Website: crate-barrel
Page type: payment
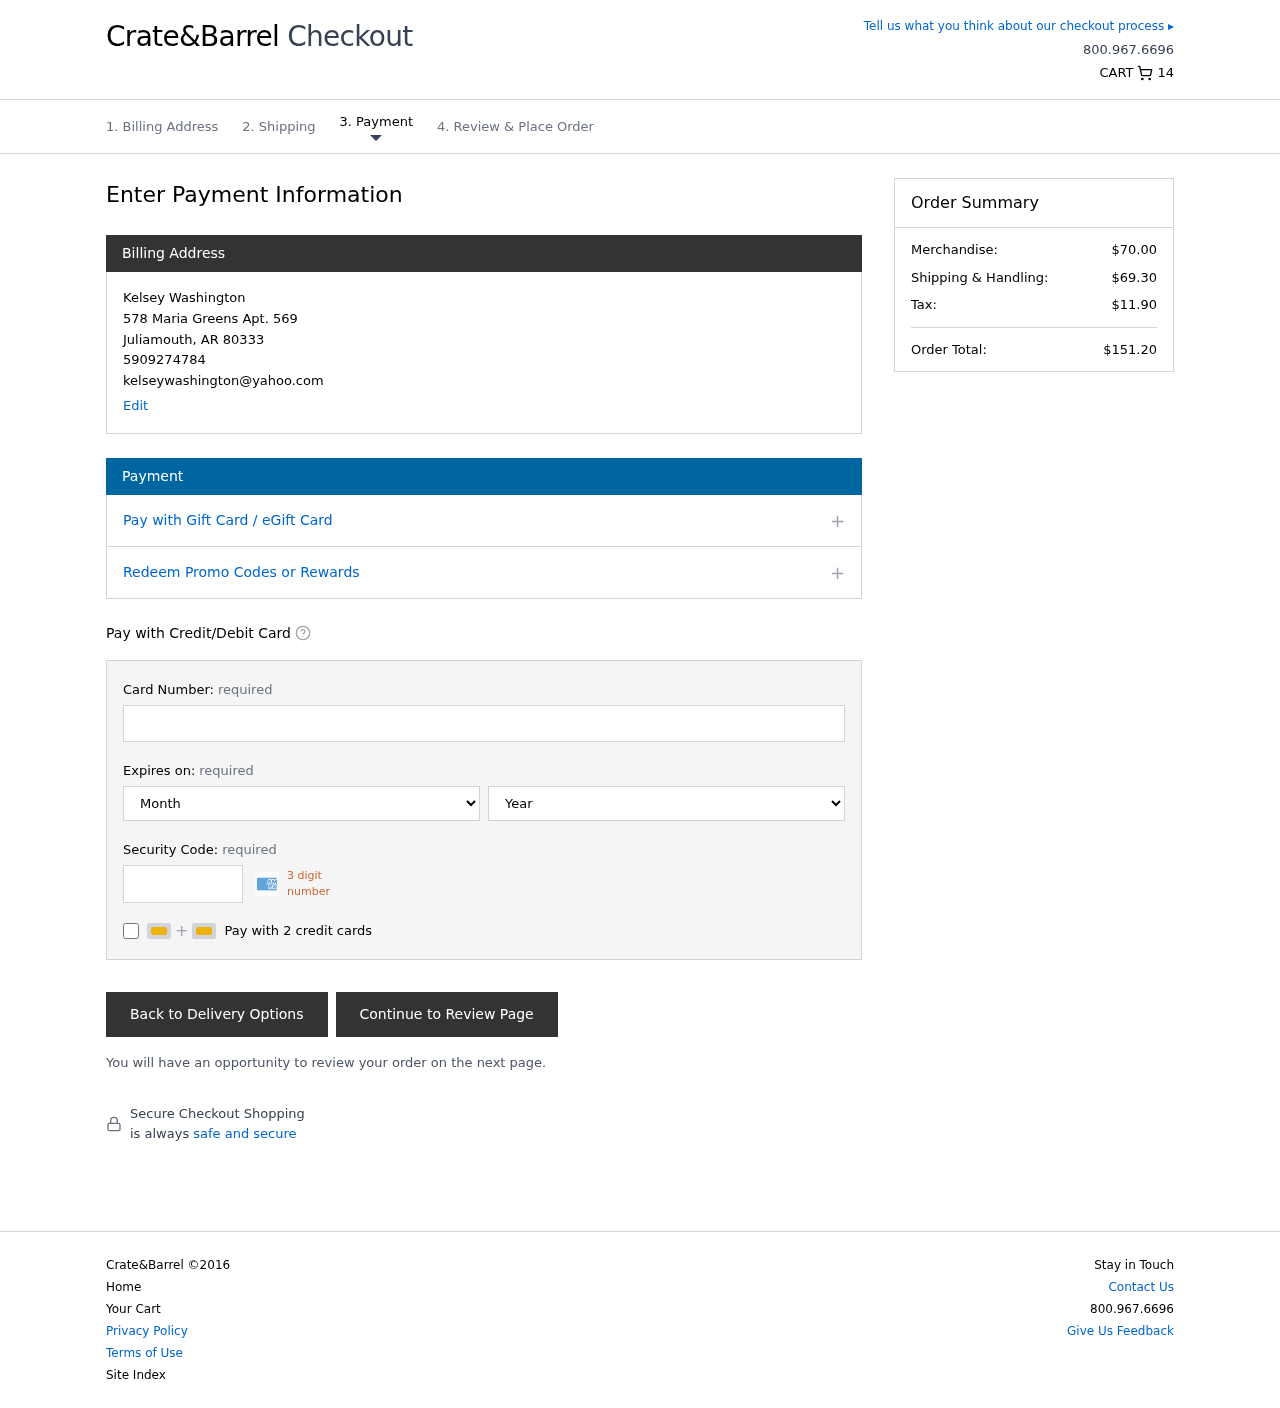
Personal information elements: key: PII_CARD_CVV
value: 2435
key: PII_CARD_EXPIRY_MONTH
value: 06
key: PII_CARD_EXPIRY_YEAR
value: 26
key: PII_CARD_NUMBER
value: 3404 4573 7499 109
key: PII_CITY
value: Juliamouth
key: PII_EMAIL
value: kelseywashington@yahoo.com
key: PII_FULLNAME
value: Kelsey Washington
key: PII_PHONE
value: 5909274784
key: PII_POSTCODE
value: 80333
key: PII_STATE_ABBR
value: AR
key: PII_STREET
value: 578 Maria Greens Apt. 569
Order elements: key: ORDER_NUM_ITEMS
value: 14
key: ORDER_SUBTOTAL
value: $70.00
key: ORDER_SHIPPING_COST
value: $69.30
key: ORDER_TAX
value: $11.90
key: ORDER_TOTAL
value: $151.20